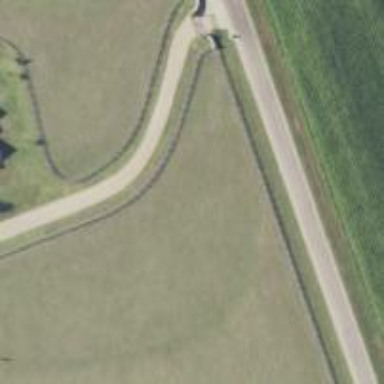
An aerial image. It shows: Driveway leading to service road.